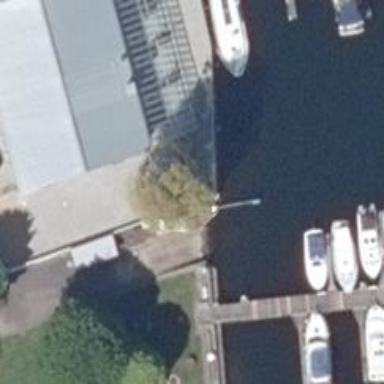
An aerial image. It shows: Slipway on leisure land.